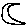
Label: moon